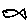
Label: fish